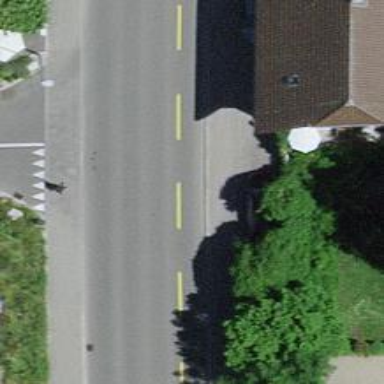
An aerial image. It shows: Crossing on footway.